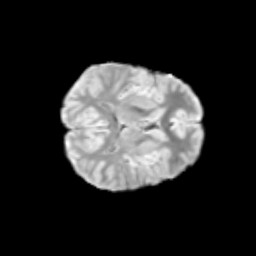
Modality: T2w
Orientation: axial
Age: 12
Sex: male
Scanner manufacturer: siemens
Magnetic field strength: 3 T
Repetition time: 3.8 s
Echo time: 0.07 s